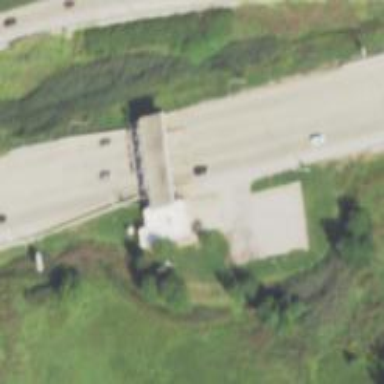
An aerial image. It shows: Toll gantry on the road.